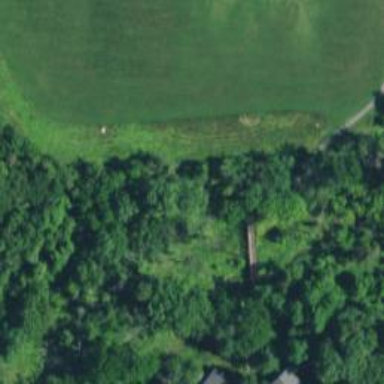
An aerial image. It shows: Path leading to bridge.